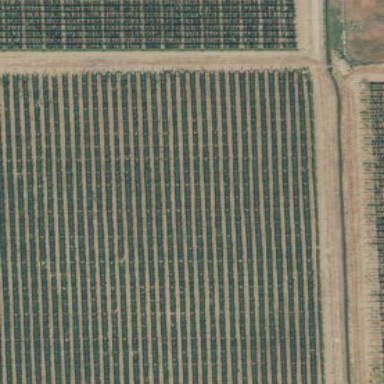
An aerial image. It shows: Orchard.